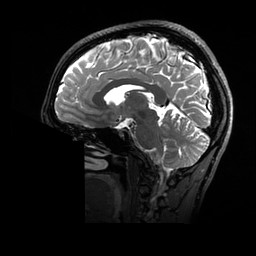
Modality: T2w
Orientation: axial